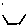
Label: hexagon